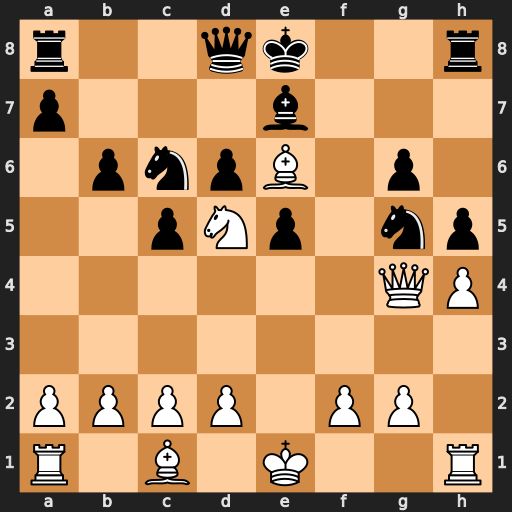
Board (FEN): r2qk2r/p3b3/1pnpB1p1/2pNp1np/6QP/8/PPPP1PP1/R1B1K2R
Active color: w
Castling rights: KQkq
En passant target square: -
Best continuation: hxg5 hxg4 Rxh8+